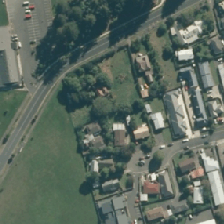
Land cover: urban_parkland